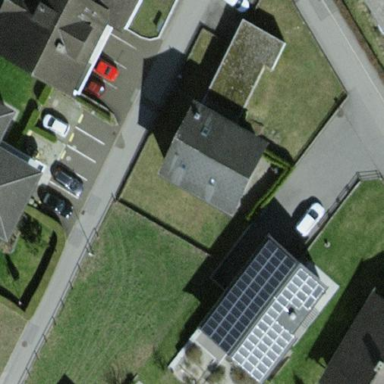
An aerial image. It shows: Detached building.